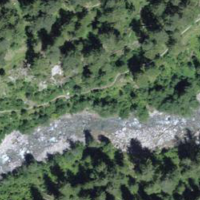
EUNIS habitat code: 45
Species observed at this site:
Cypripedium calceolus
Stictoleptura rubra